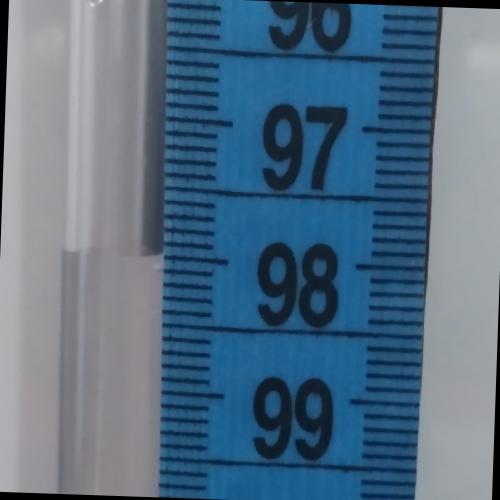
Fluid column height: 98.0 cm